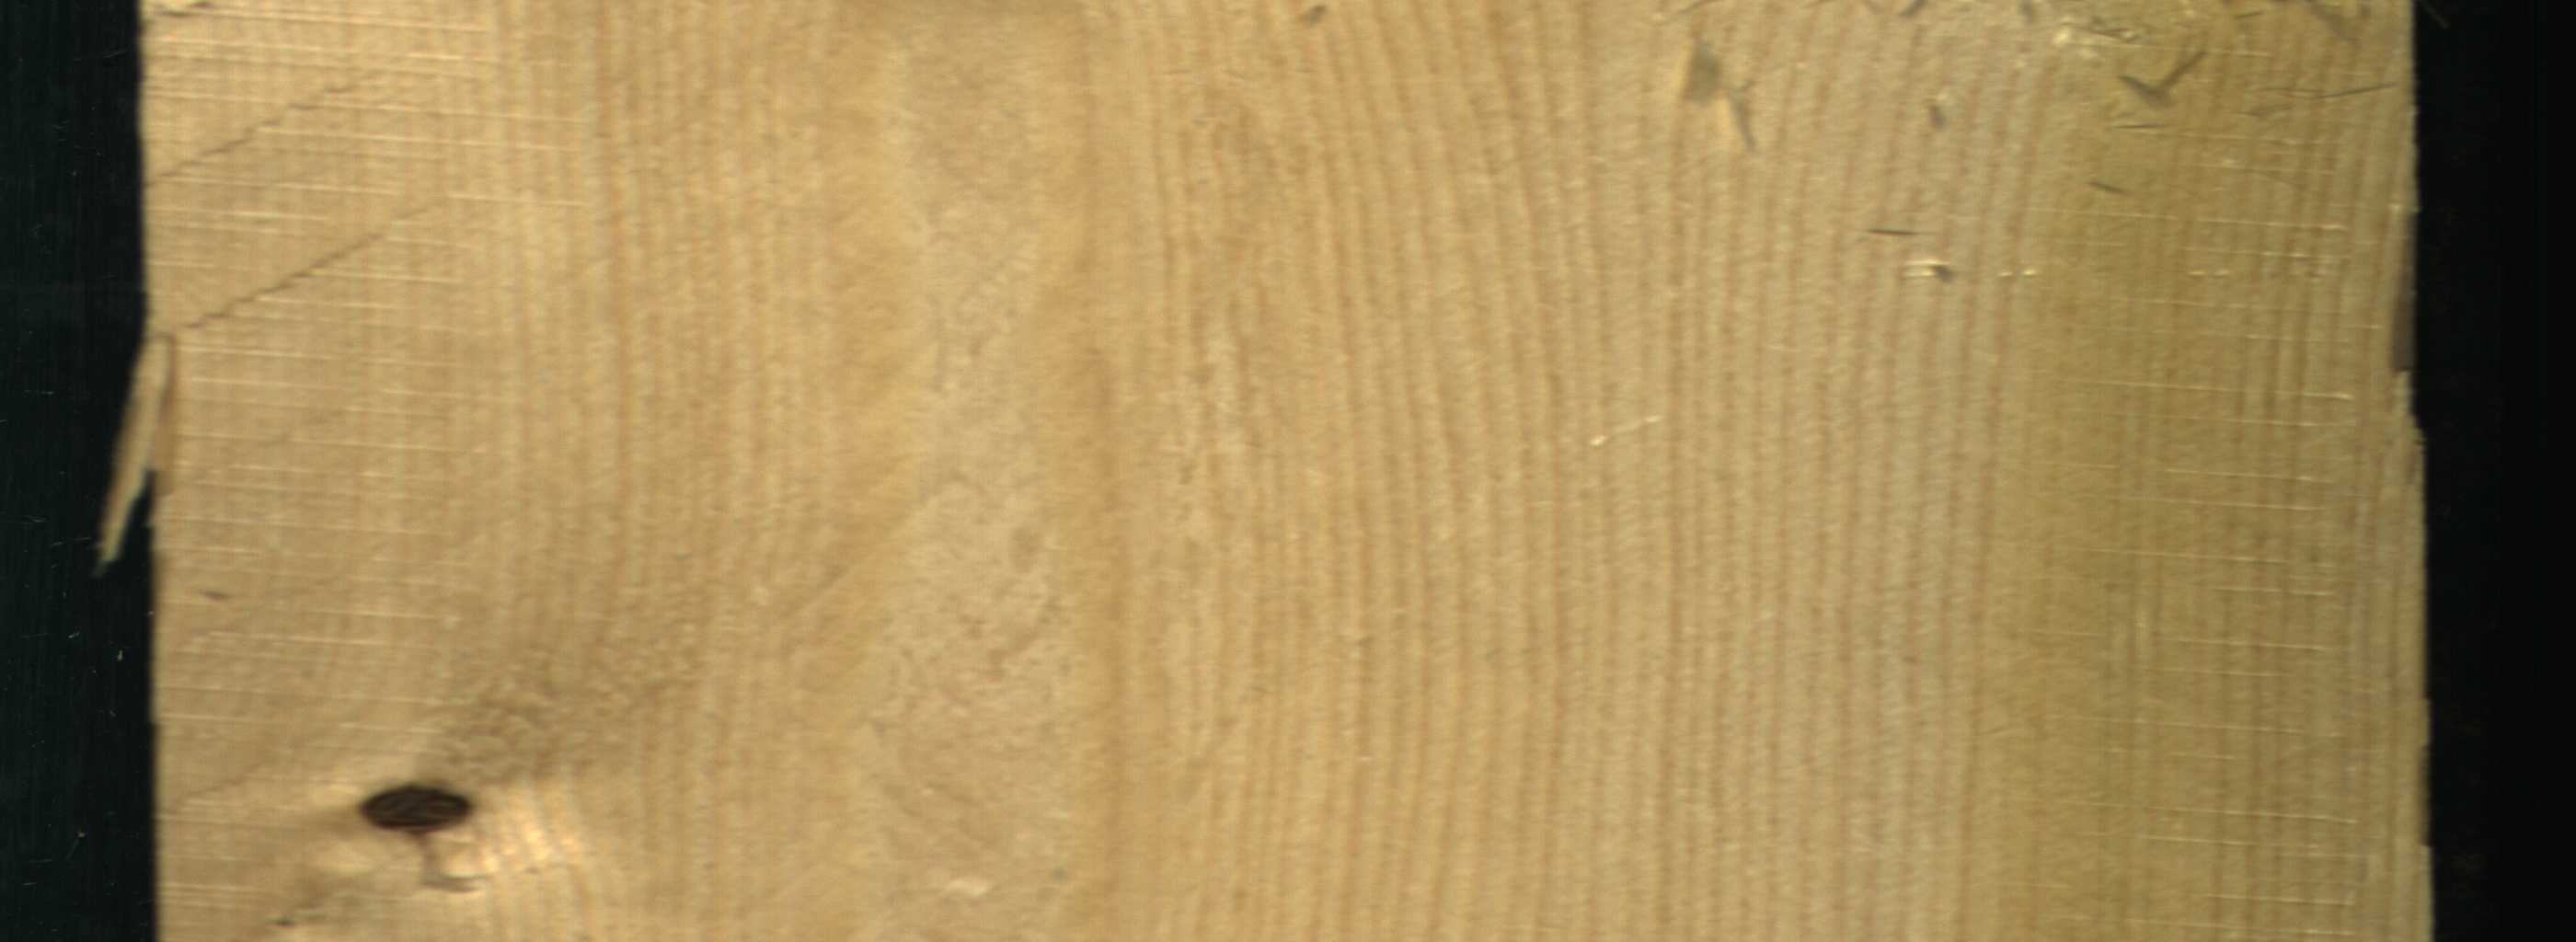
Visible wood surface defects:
Dead_Knot